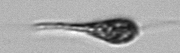
Label: Euglena